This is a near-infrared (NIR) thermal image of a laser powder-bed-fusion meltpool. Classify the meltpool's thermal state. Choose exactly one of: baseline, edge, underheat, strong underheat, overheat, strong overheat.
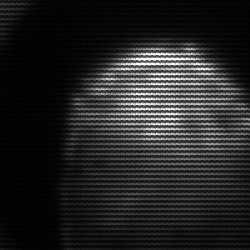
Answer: edge